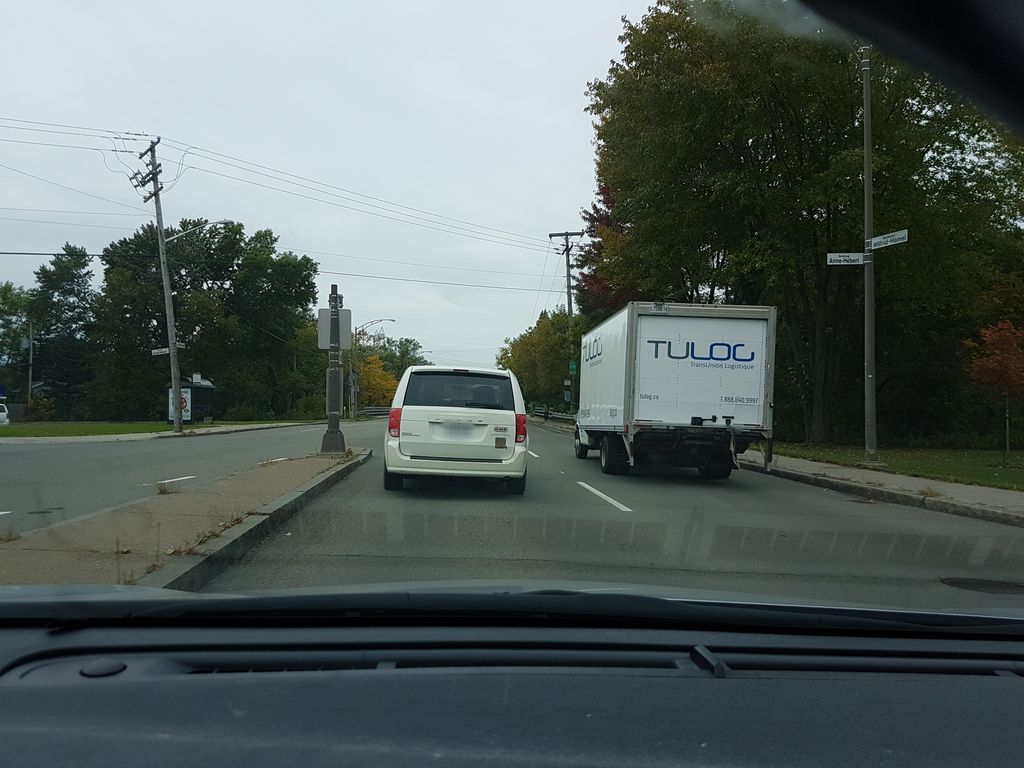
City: quebec_city